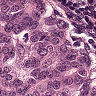
Metastatic tissue present: yes